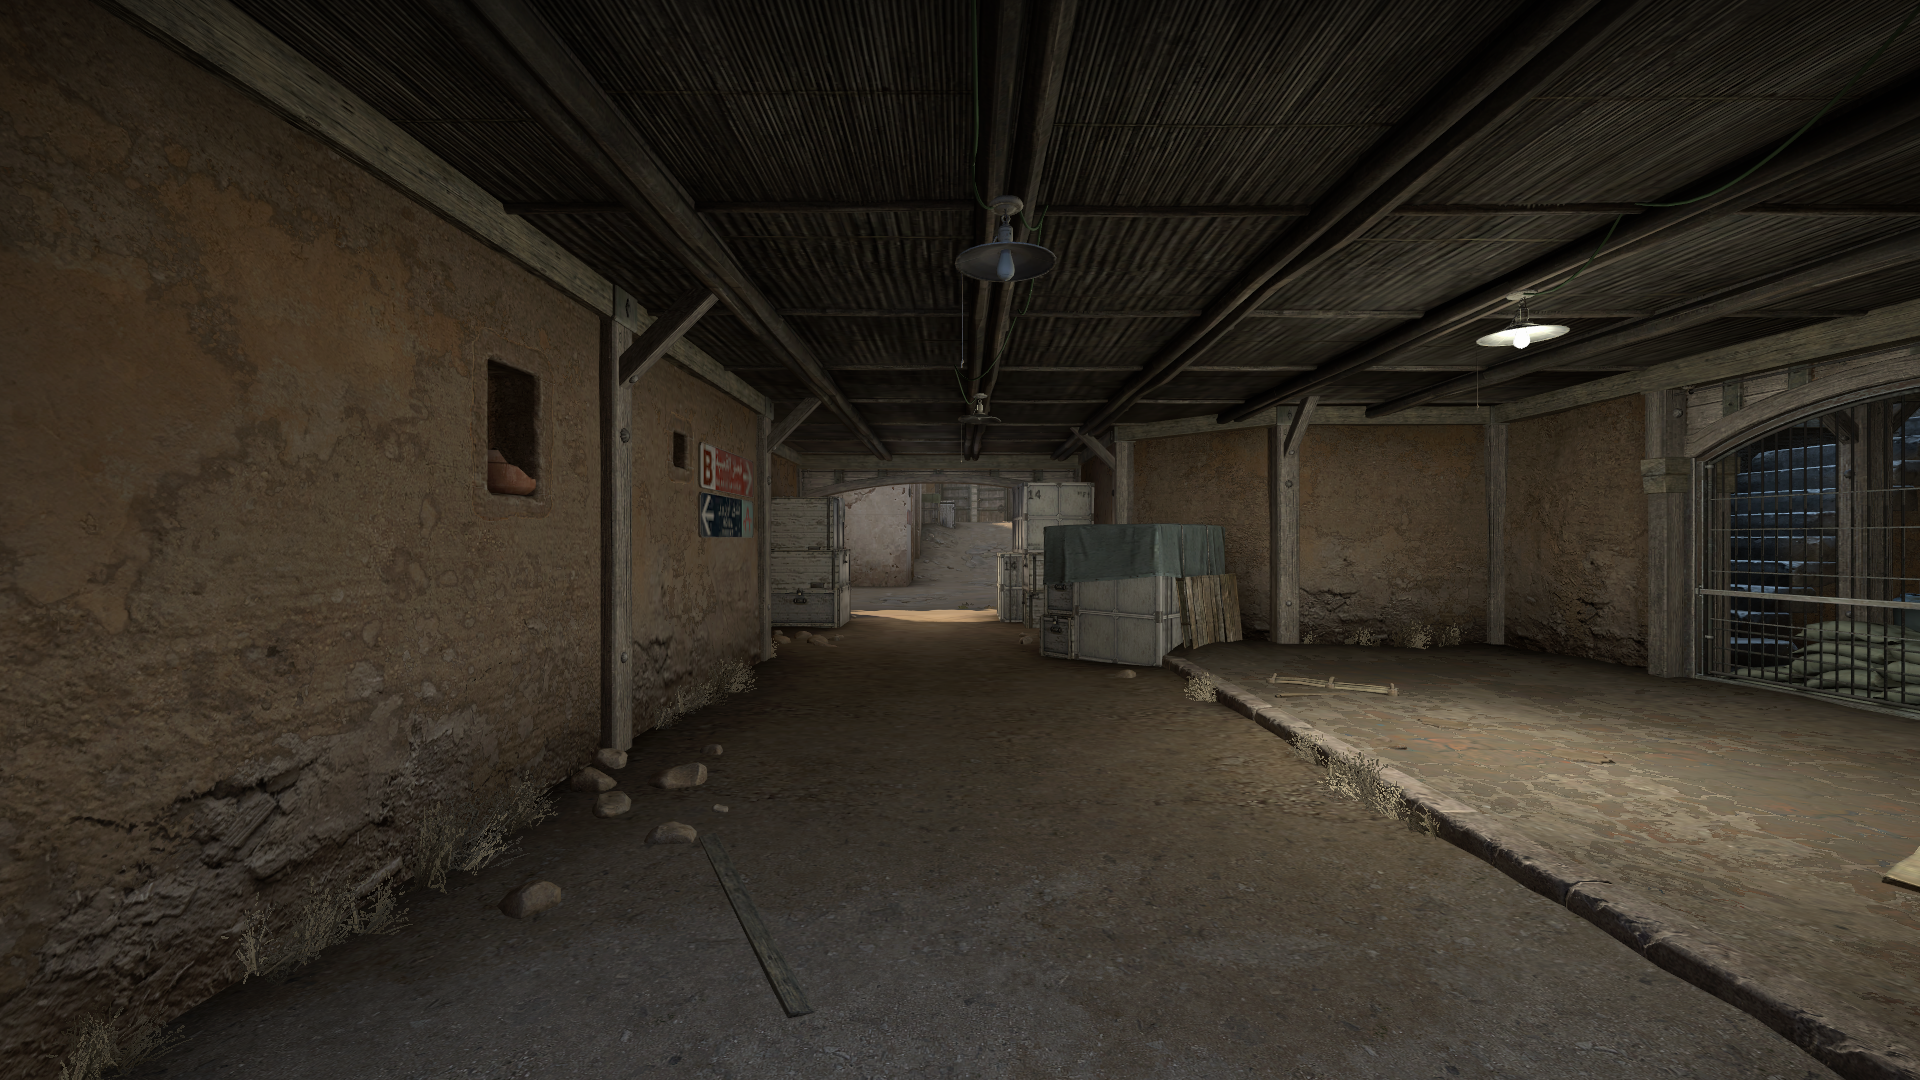
Map: de_dust2